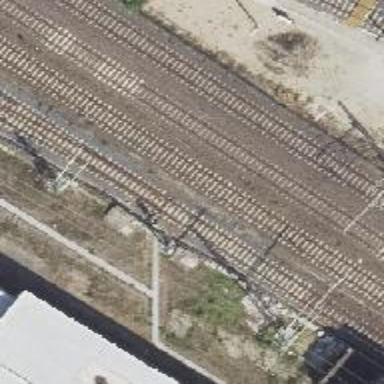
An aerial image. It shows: Railway signal.